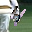
Label: 4